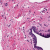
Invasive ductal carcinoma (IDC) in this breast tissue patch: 0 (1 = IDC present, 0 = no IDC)